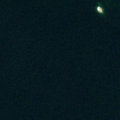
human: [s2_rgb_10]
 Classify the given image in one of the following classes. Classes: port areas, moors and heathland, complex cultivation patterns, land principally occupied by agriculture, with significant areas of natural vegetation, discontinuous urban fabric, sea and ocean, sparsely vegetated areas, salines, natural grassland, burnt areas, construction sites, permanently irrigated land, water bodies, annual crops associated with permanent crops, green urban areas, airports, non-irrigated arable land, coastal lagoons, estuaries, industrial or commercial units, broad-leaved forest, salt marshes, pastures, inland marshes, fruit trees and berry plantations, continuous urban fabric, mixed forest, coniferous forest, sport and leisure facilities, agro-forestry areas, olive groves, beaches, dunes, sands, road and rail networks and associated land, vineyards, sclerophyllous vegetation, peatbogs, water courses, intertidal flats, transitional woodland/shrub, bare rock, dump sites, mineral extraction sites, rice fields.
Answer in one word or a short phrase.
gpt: sea and ocean